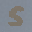
Label: 5